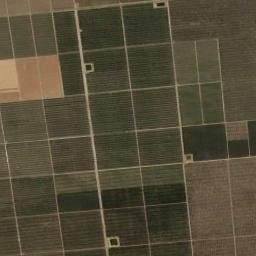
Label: rectangular_farmland